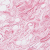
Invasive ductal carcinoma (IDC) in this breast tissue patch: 0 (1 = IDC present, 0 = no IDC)